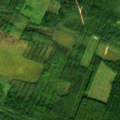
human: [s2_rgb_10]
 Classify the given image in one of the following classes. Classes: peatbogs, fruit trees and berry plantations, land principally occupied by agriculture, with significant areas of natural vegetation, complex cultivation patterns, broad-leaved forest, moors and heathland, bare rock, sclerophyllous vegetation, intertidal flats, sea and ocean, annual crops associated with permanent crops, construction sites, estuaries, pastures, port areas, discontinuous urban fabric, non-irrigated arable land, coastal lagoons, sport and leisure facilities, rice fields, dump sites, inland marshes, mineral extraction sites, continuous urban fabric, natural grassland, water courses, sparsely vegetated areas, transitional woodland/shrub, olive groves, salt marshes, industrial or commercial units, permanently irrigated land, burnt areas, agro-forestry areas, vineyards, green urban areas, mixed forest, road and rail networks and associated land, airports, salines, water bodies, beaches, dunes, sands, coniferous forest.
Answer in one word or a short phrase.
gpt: broad-leaved forest, coniferous forest, mixed forest, transitional woodland/shrub